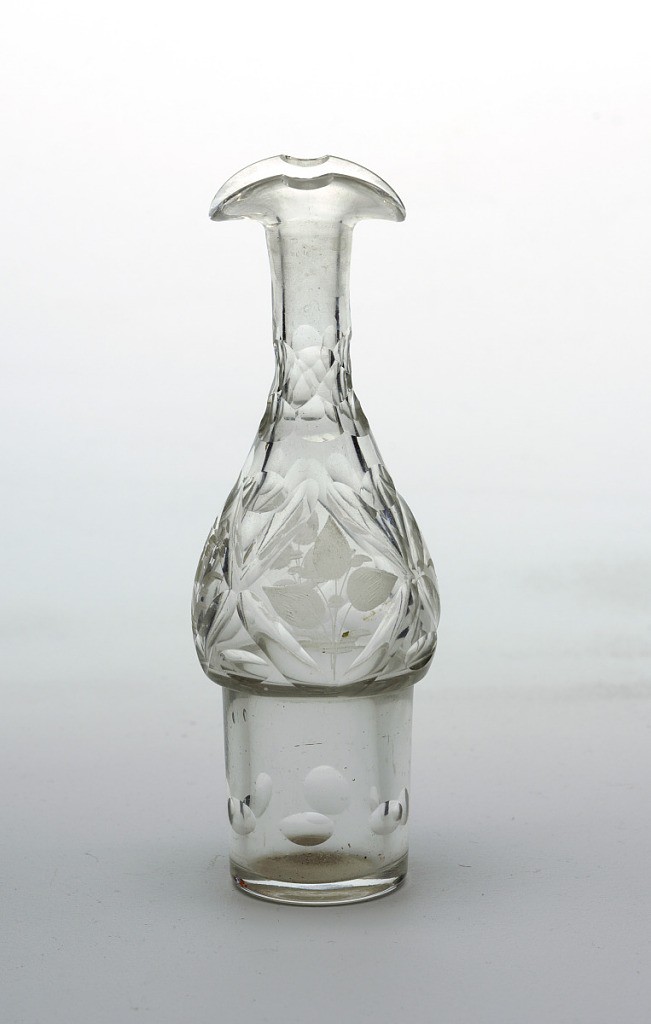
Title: Vase
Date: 19th century
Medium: glass
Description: A pair of vases